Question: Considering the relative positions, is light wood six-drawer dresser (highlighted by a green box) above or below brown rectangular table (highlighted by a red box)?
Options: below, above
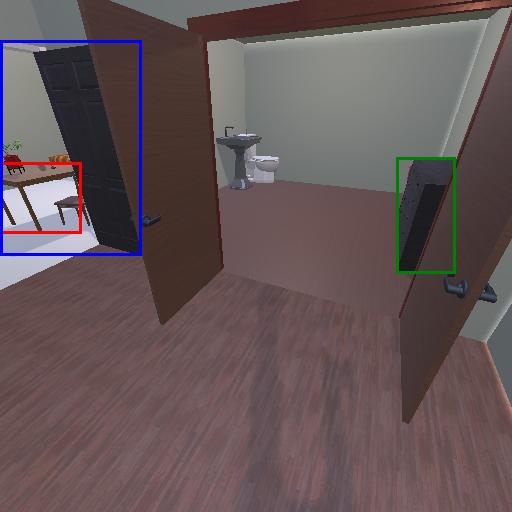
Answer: below